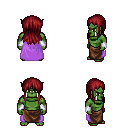
a pixel art fantasy rpg character, male body template, orc, green skin, lavender cape, robe skirt, brunette unkempt hairstyle, white cloth bracers, four views (front, back, left, right), 2x2 character sprite sheet, small pixel art, hard edges, no anti-aliasing